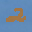
Label: 2